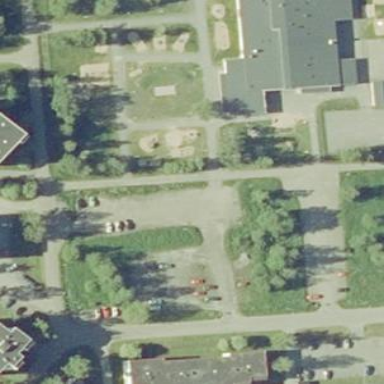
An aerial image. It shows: Parking area.